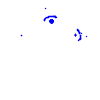
Particle: pion